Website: apple-inc
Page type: cart
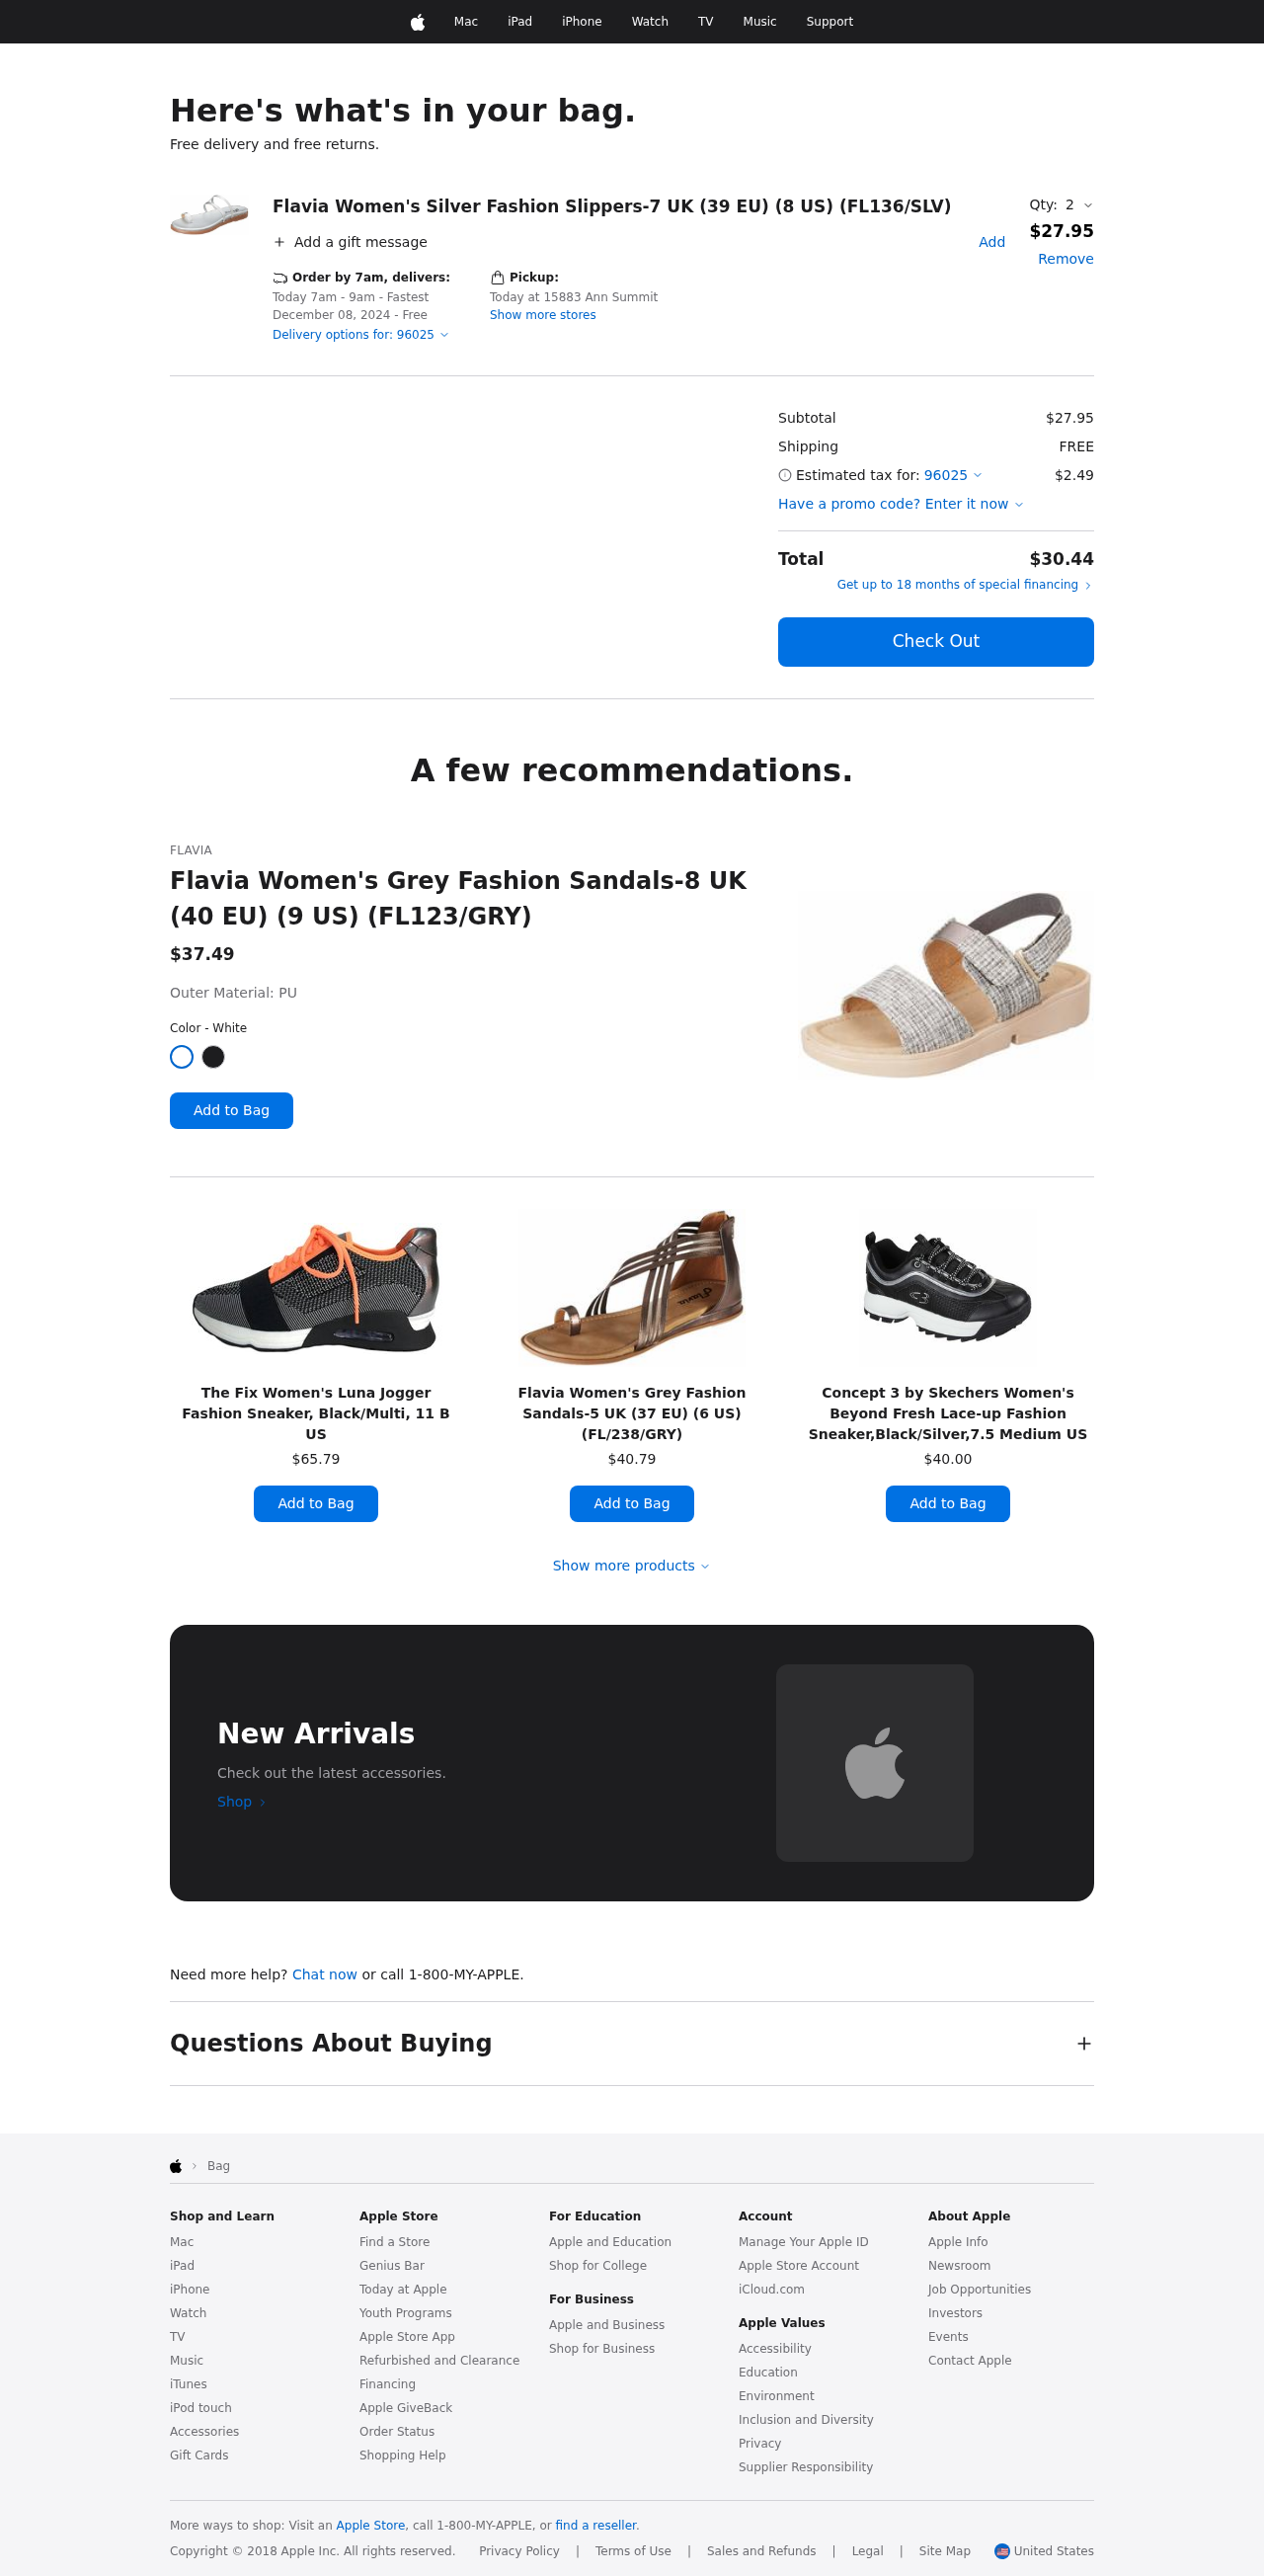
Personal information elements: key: PII_LOCATION1_STREET
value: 15883 Ann Summit
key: PII_POSTCODE
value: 96025
Product elements: key: PRODUCT1_NAME
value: Flavia Women's Silver Fashion Slippers-7 UK (39 EU) (8 US) (FL136/SLV)
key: PRODUCT1_PRICE
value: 27.95
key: PRODUCT1_QUANTITY
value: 2
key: PRODUCT2_BRAND
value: Flavia
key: PRODUCT2_DESC
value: Outer Material: PU
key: PRODUCT2_NAME
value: Flavia Women's Grey Fashion Sandals-8 UK (40 EU) (9 US) (FL123/GRY)
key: PRODUCT2_PRICE
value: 37.49
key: PRODUCT3_NAME
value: The Fix Women's Luna Jogger Fashion Sneaker, Black/Multi, 11 B US
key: PRODUCT3_PRICE
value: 65.79
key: PRODUCT4_NAME
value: Flavia Women's Grey Fashion Sandals-5 UK (37 EU) (6 US) (FL/238/GRY)
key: PRODUCT4_PRICE
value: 40.79
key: PRODUCT5_NAME
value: Concept 3 by Skechers Women's Beyond Fresh Lace-up Fashion Sneaker,Black/Silver,7.5 Medium US
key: PRODUCT5_PRICE
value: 40
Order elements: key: ORDER_SHIPPING_DATE
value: Today 7am - 9am
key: ORDER_DELIVERY_DATE
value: December 08, 2024
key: ORDER_SUBTOTAL
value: $27.95
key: ORDER_SHIPPING_COST
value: FREE
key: ORDER_TAX
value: $2.49
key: ORDER_TOTAL
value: $30.44